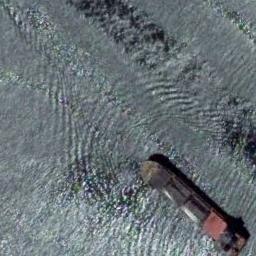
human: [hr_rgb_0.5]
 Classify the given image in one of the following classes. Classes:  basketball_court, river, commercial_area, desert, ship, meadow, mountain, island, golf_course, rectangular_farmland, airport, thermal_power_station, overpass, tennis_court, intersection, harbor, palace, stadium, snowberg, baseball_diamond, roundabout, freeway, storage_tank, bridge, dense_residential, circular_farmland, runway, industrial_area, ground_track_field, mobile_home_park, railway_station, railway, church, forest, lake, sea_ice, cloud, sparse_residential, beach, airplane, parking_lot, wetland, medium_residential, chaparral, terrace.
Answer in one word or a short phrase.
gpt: ship